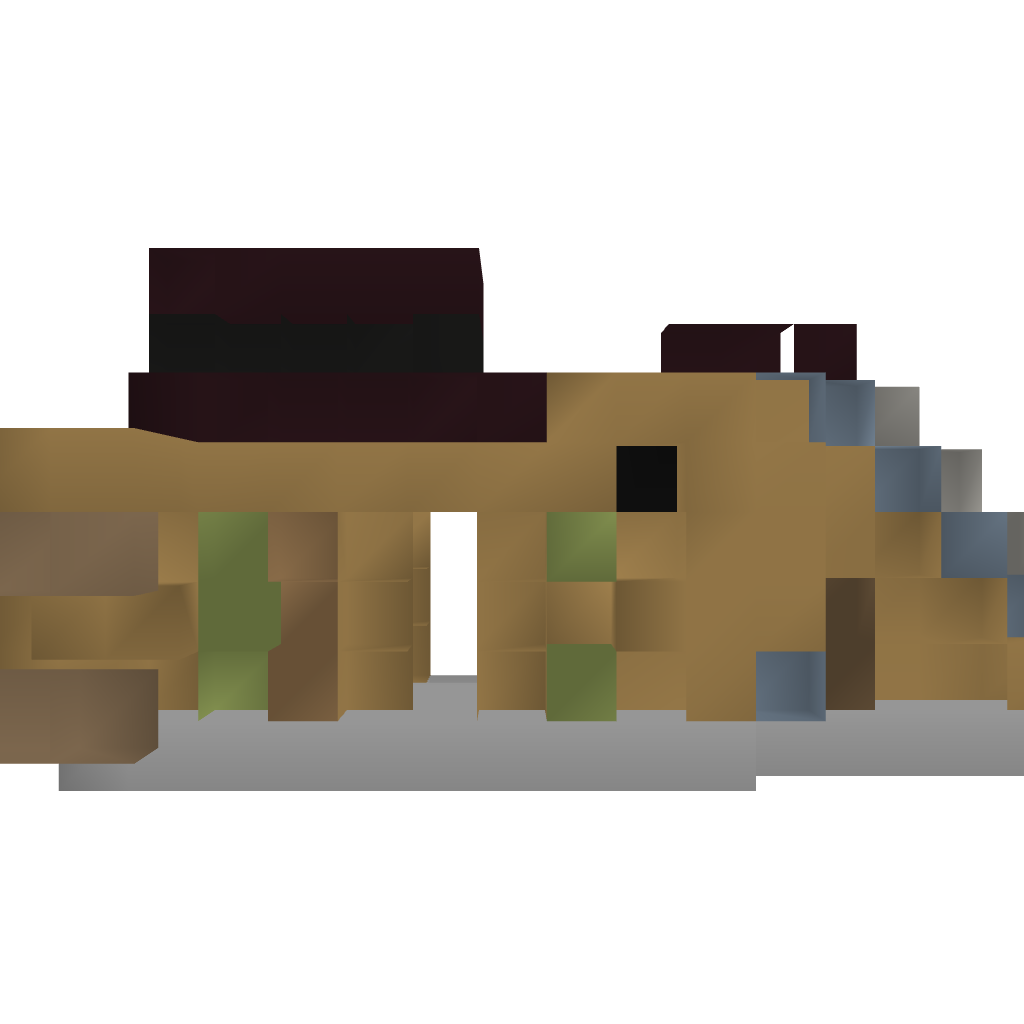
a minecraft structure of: Clone Gunship